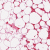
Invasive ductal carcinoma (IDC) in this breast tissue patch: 0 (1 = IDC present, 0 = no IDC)